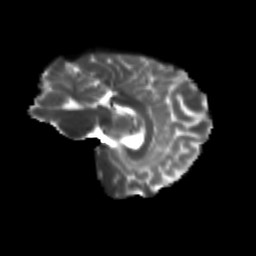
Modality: T2w
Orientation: sagittal
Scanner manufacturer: siemens
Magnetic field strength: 3 T
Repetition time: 9.2 s
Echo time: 0.084 s